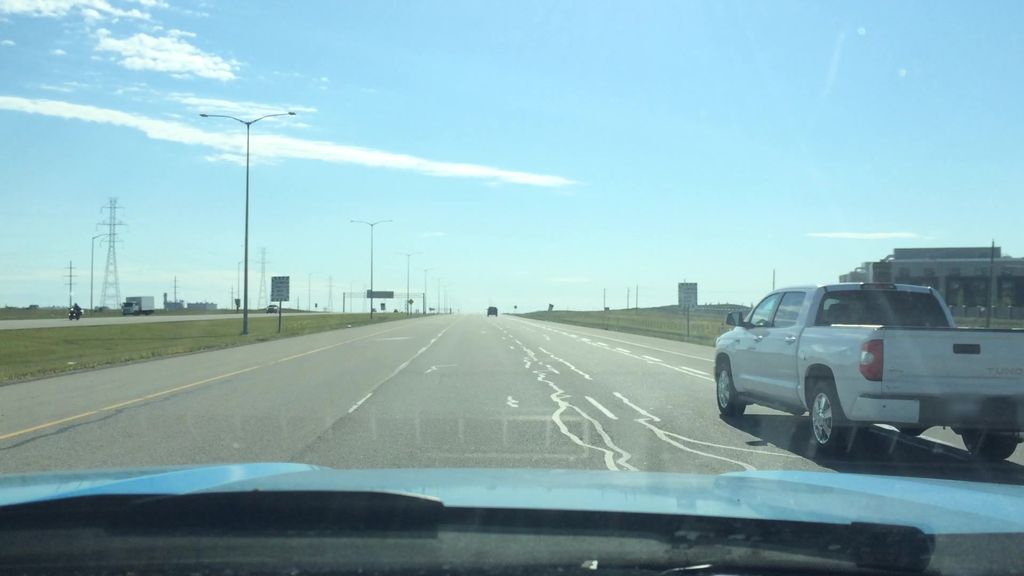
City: calgary